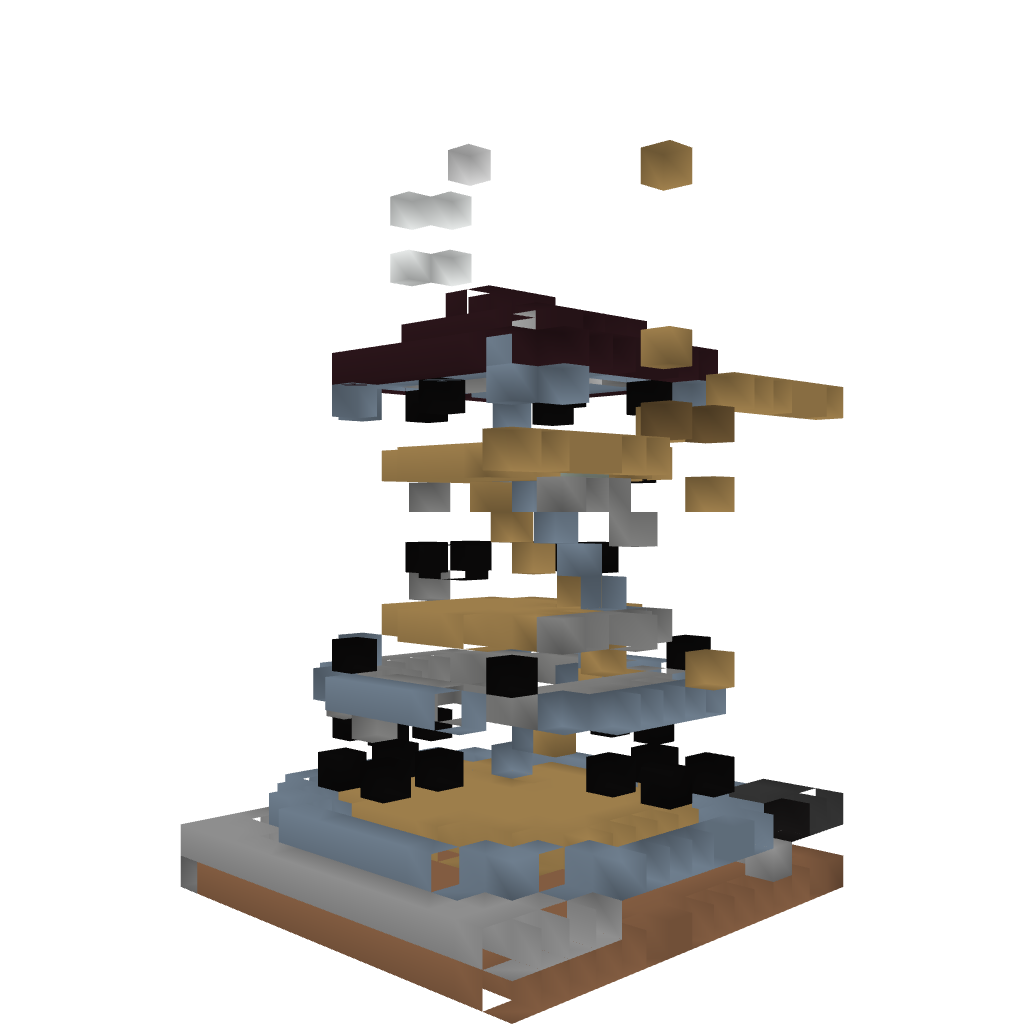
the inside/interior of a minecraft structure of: Windmill